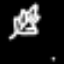
Label: leaf